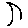
Label: moon